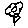
Label: flower